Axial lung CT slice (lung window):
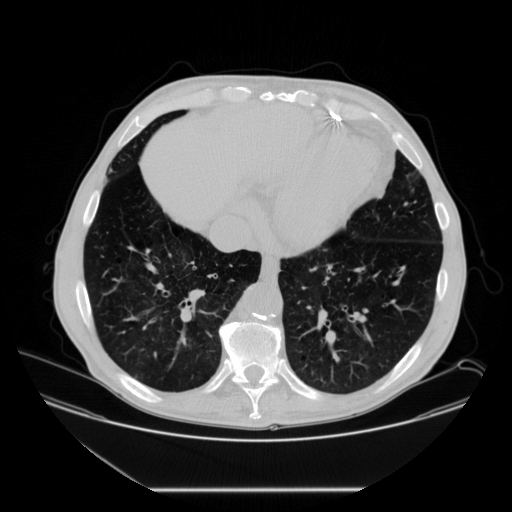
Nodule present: no